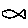
Label: fish